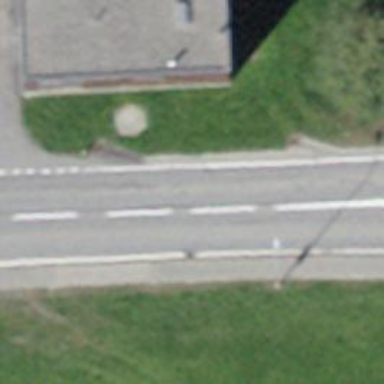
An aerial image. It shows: Secondary road with asphalt surface.